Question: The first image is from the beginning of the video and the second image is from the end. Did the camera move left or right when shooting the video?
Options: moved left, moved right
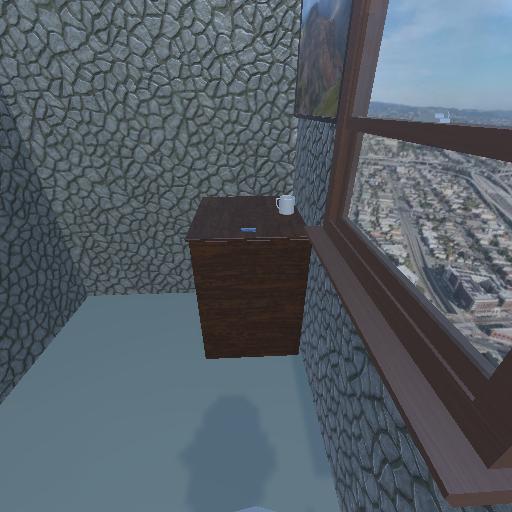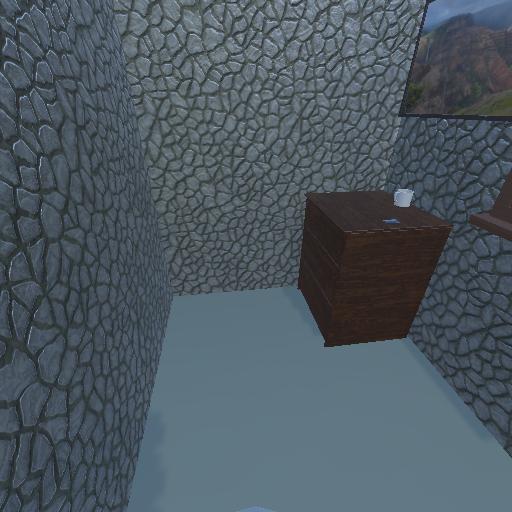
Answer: moved left